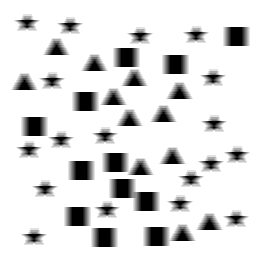
Squares: 12
Triangles: 12
Stars: 18
Total shapes: 42